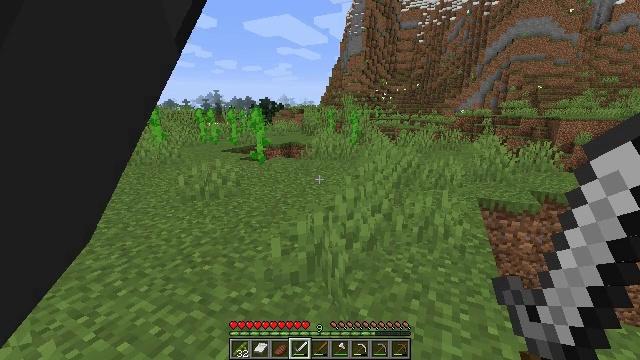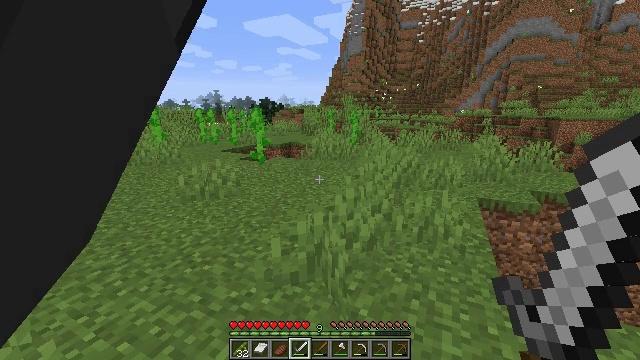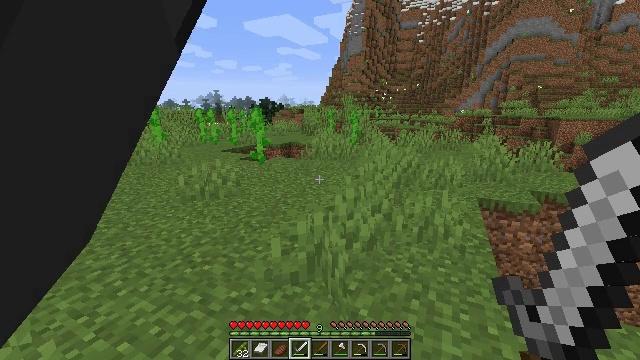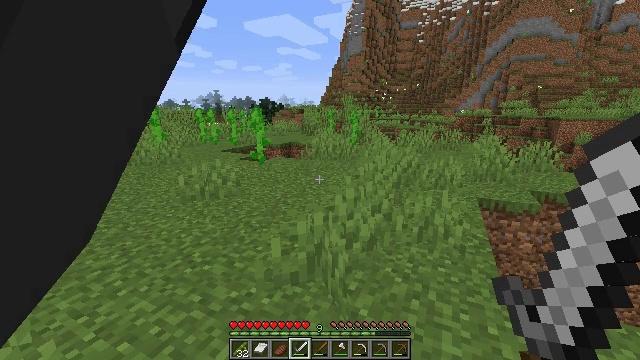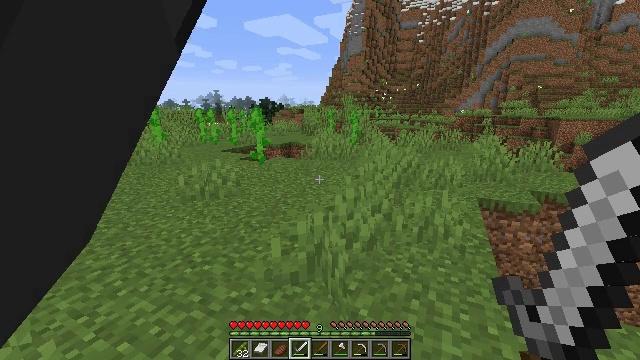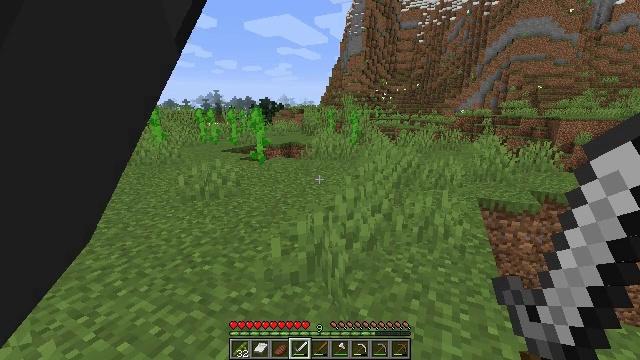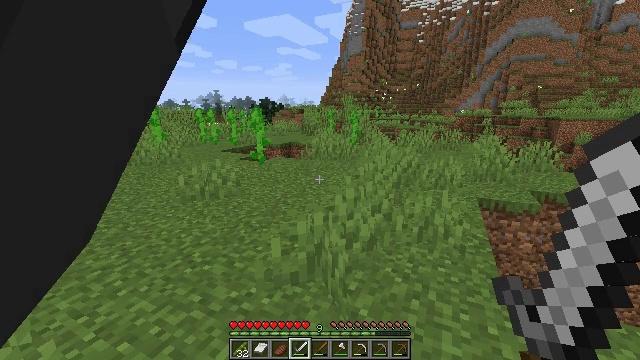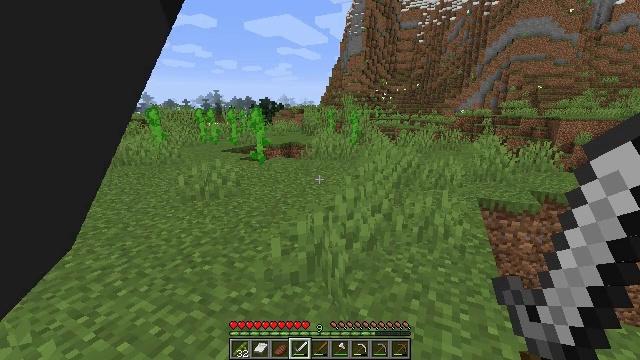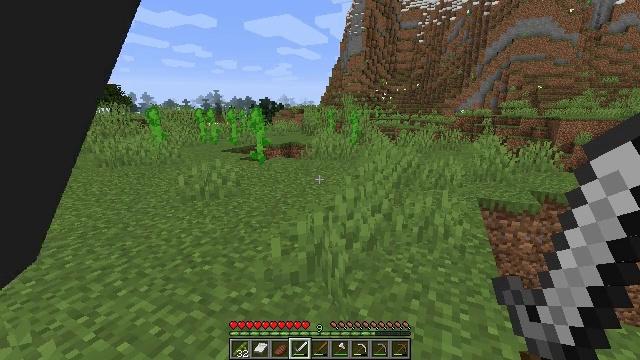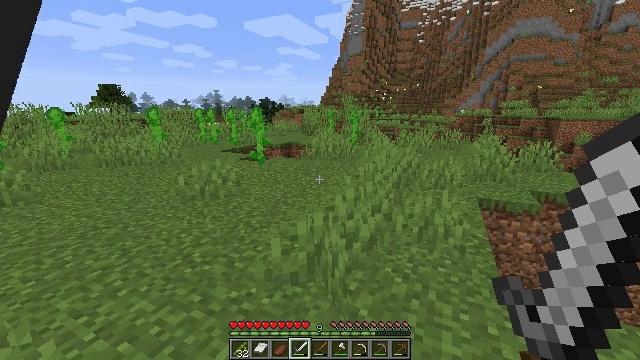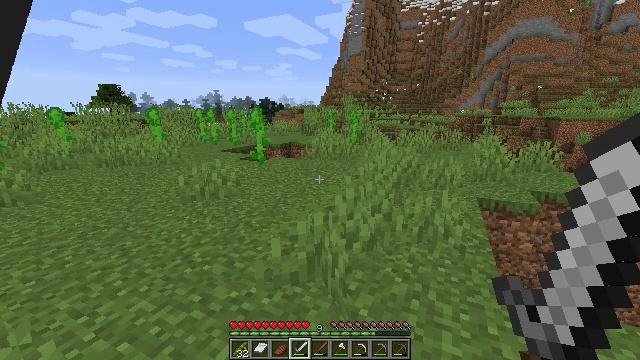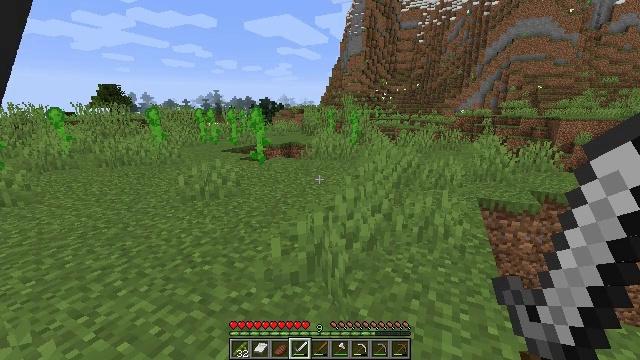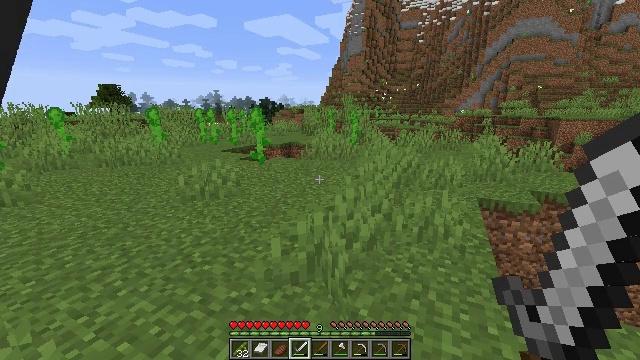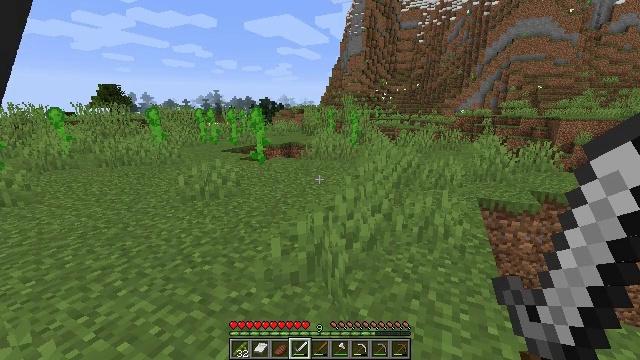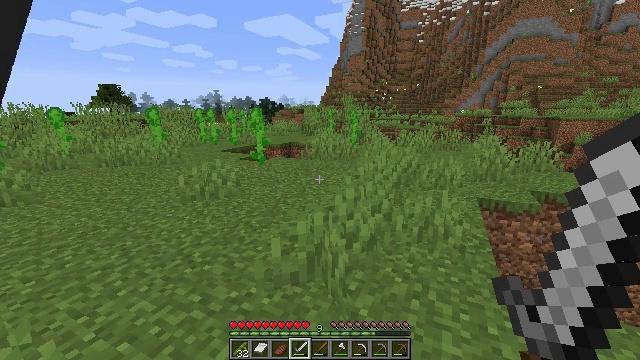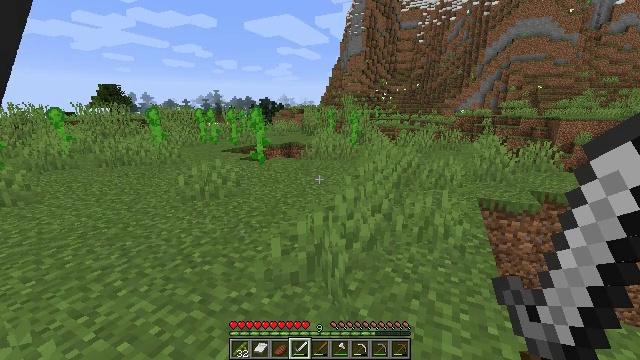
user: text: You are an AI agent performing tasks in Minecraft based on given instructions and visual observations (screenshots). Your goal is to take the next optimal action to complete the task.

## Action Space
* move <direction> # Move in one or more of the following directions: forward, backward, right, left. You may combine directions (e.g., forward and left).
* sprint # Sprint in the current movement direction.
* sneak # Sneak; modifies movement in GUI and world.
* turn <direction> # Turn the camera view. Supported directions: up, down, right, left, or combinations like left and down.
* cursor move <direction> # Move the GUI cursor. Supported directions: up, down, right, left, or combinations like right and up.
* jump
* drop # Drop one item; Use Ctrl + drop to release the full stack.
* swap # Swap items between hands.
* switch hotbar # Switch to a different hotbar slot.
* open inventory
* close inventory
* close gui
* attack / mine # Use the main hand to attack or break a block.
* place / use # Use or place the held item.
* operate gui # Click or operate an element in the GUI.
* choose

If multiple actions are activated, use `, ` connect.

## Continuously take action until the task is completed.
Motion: motion action
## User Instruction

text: Gather materials from the sweet berry bush.
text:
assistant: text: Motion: no_op
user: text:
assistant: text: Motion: no_op
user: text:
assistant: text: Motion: no_op
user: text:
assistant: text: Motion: no_op
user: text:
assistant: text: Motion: no_op
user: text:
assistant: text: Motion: no_op
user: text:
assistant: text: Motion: no_op
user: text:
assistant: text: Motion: no_op
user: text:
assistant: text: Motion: no_op
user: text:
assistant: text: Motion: no_op
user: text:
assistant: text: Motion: no_op
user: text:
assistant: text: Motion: no_op
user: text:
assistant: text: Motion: no_op
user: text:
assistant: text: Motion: no_op
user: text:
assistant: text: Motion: no_op
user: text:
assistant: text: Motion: no_op
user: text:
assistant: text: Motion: no_op
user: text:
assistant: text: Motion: no_op
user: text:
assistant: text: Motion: no_op
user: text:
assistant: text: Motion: no_op
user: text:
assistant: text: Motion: no_op
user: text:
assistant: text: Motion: no_op
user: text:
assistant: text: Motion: no_op
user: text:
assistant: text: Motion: no_op
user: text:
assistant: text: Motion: no_op
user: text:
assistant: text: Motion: no_op
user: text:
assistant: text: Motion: no_op
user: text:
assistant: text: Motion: no_op
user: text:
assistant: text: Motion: no_op
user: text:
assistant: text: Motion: no_op